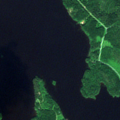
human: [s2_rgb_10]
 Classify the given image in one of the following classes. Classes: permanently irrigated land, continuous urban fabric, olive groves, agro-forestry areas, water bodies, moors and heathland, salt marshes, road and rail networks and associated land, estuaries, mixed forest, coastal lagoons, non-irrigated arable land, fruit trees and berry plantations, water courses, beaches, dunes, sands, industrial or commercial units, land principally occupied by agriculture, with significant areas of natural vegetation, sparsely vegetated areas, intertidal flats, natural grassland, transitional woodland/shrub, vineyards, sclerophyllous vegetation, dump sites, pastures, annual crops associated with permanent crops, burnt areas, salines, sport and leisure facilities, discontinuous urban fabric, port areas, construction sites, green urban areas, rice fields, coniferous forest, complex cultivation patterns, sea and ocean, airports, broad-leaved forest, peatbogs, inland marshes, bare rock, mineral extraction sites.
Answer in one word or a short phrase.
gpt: mixed forest, water bodies